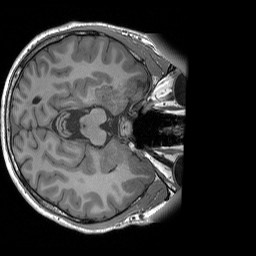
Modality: T1w
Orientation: axial
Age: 25
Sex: male